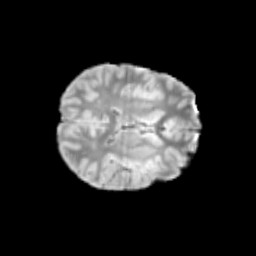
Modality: T2w
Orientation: axial
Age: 10
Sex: female
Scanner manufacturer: siemens
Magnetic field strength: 3 T
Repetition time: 3.8 s
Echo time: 0.07 s